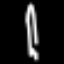
Label: fork